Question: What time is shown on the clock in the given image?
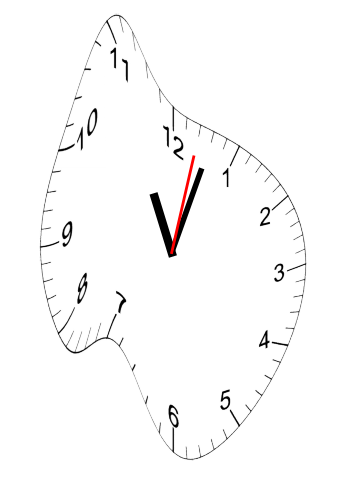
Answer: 11:03:02